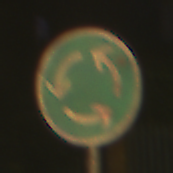
Verkehrszeichen: Kreisverkehr
Umgebung: Outdoor, Urban
Tageszeit: Night
Wetter: Clear
Licht: Artificial
Jahreszeit: NotSpecified
Kontrast: HighContrast